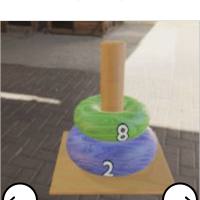
Task: sum
Answer: 10